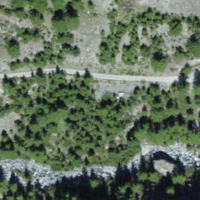
EUNIS habitat code: 31
Species observed at this site:
Emberiza cia